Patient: sex F, age 41
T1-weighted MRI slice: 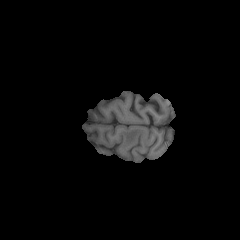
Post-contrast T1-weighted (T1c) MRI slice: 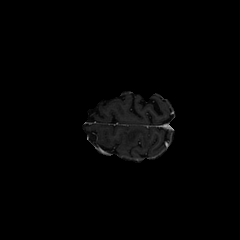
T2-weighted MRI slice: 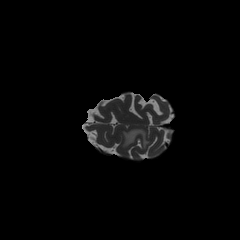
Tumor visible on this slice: yes
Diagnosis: Glioblastoma, IDH-wildtype
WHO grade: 4